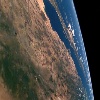
Label: land